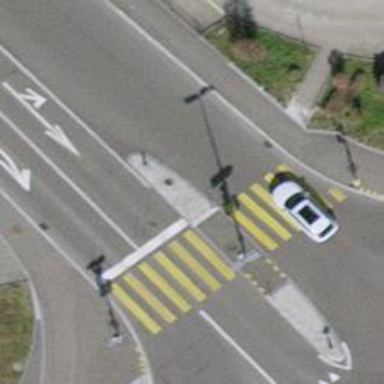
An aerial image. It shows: Road crossing with traffic signals and central island.